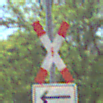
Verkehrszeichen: Andreaskreuz
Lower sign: RichtungsangabeDurchPfeile1
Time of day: Midday
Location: Outdoor (Nature)
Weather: Clear
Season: NotSpecified
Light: Natural